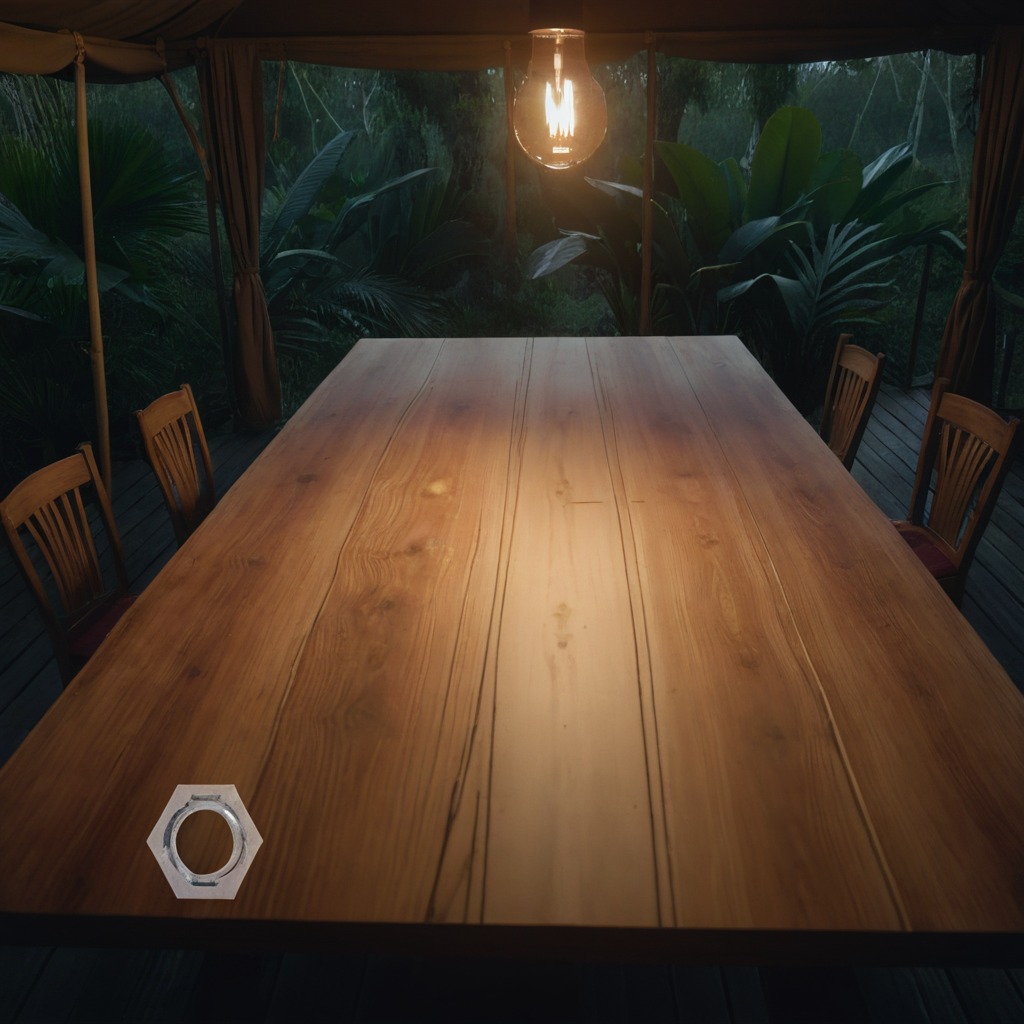
A metal nut is lying on the wooden table.